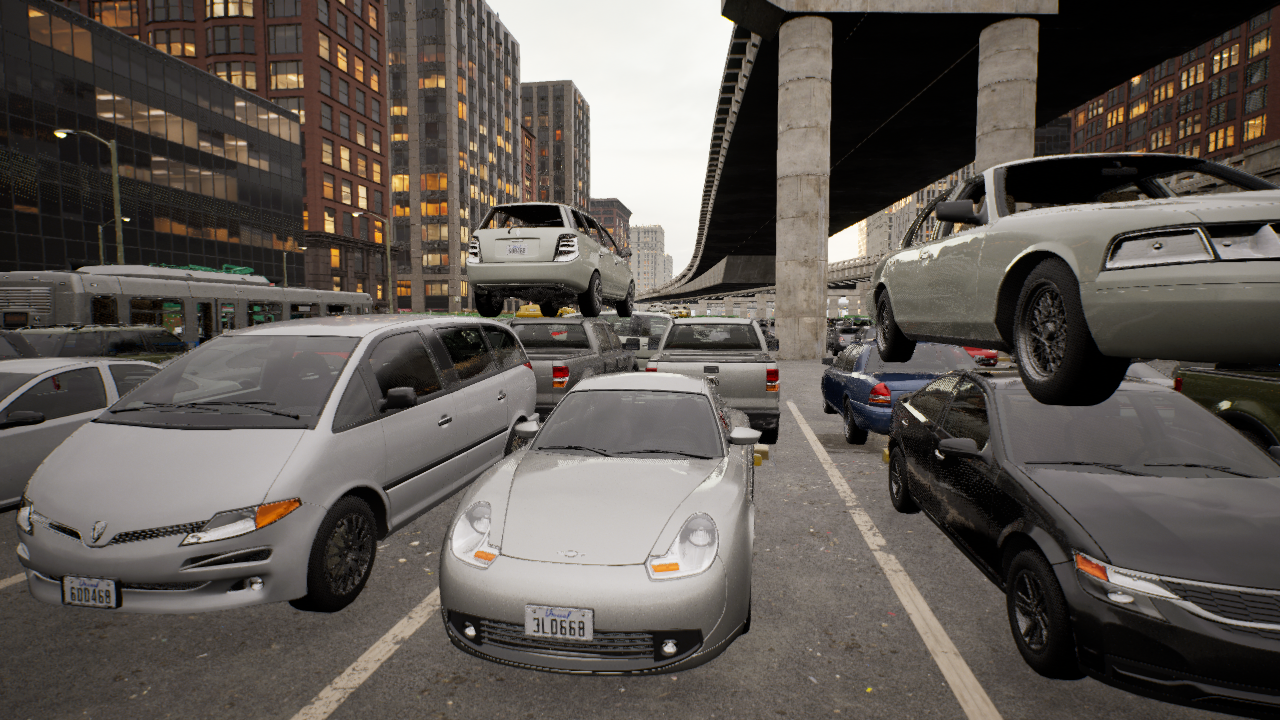
Venue: arterial
Lighting: golden hour
Vehicle rig: minivan